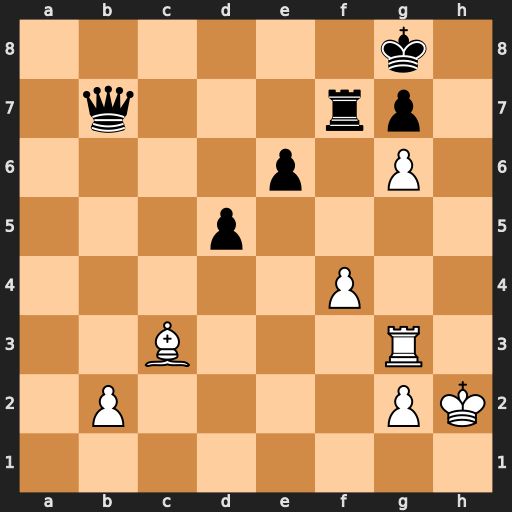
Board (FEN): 6k1/1q3rp1/4p1P1/3p4/5P2/2B3R1/1P4PK/8
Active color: w
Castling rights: -
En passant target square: -
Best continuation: gxf7+ Kf8 Rxg7 Qb6 Be5